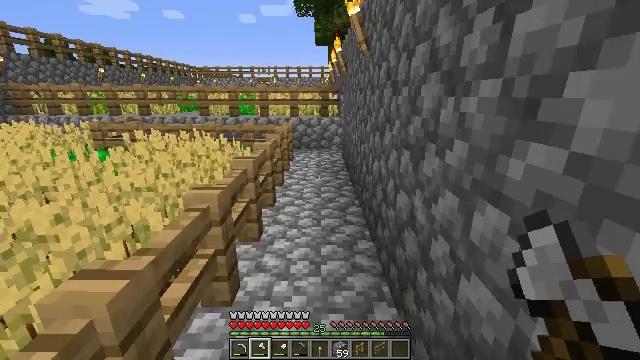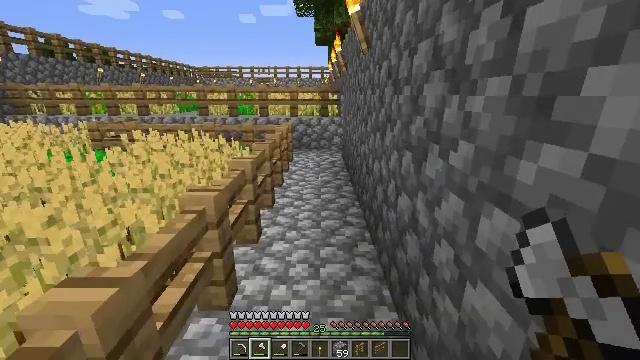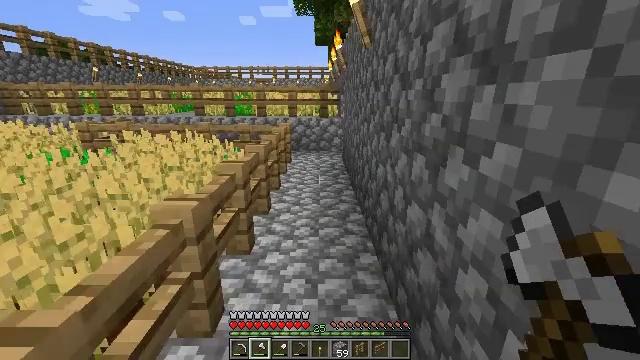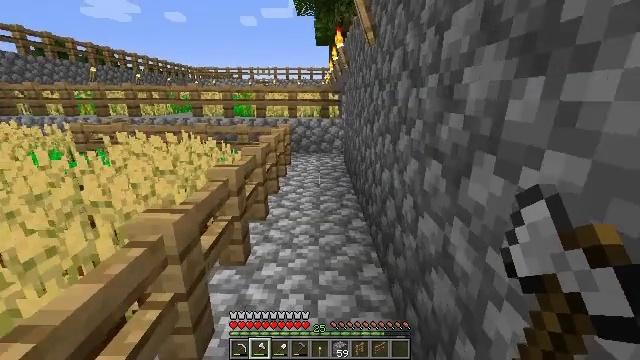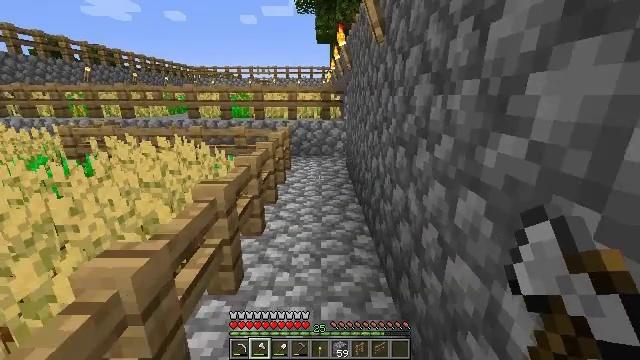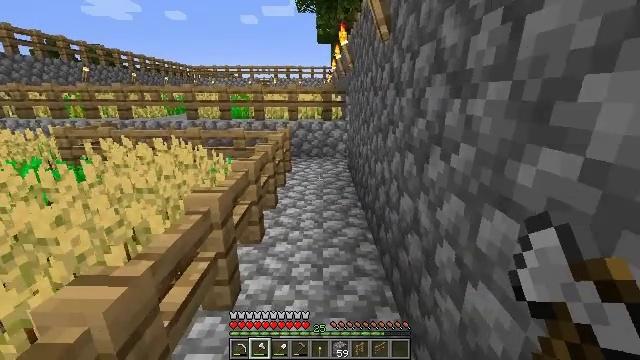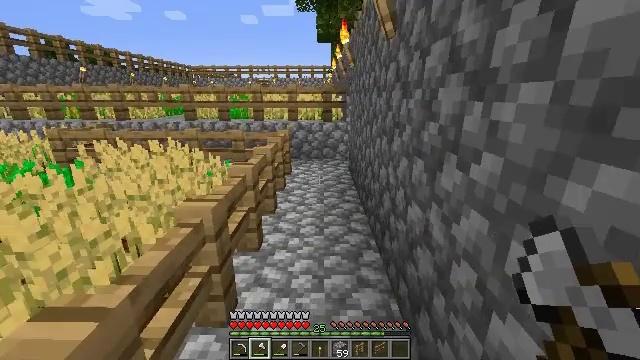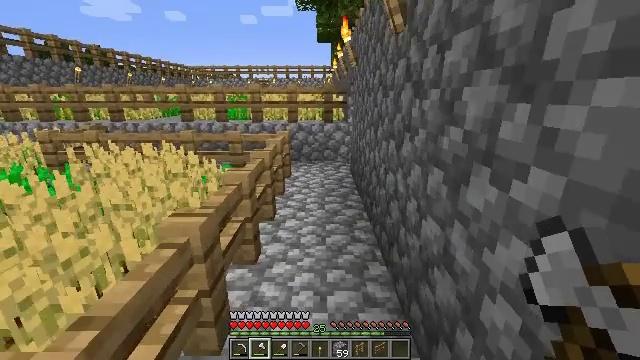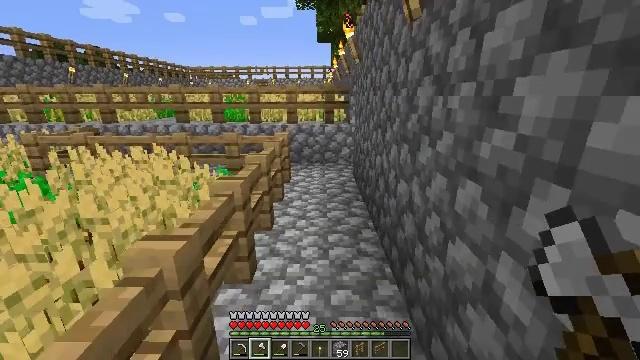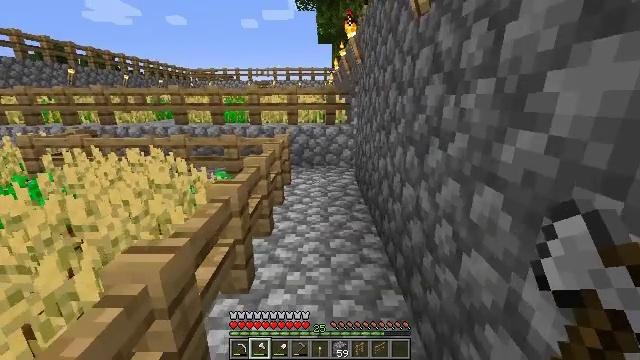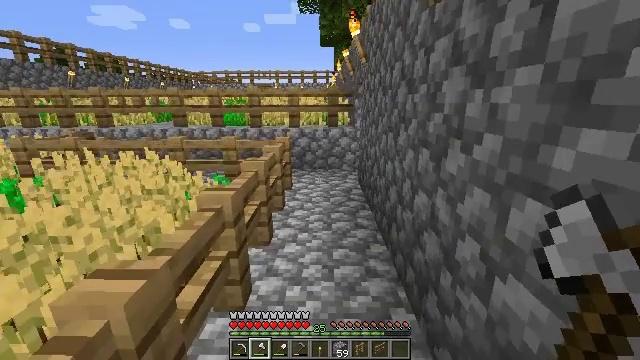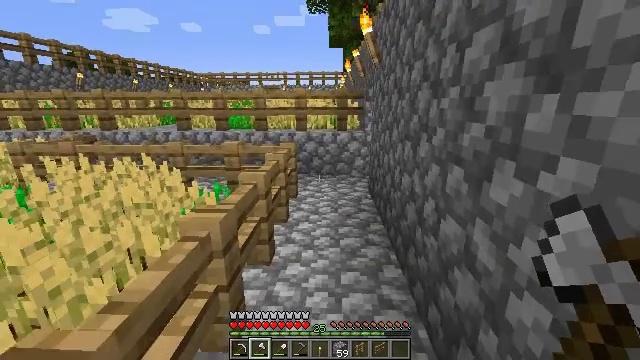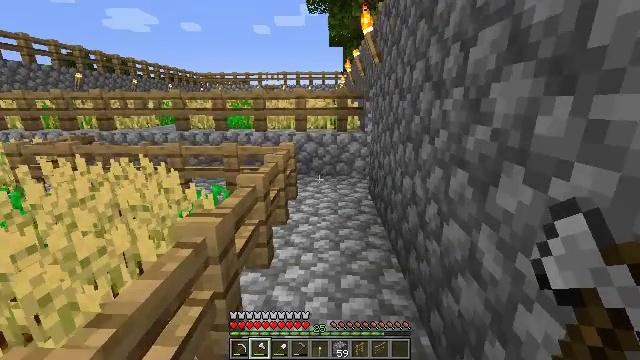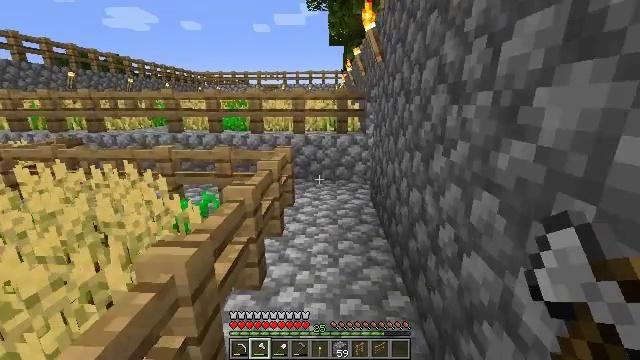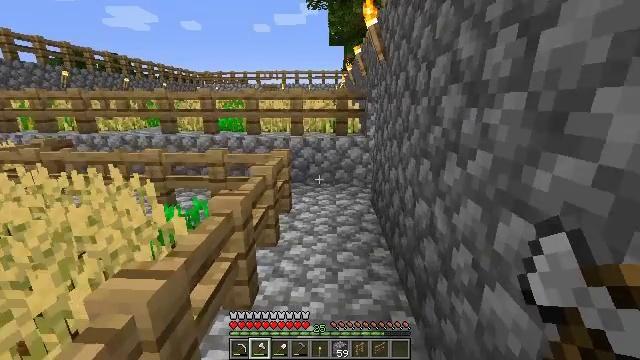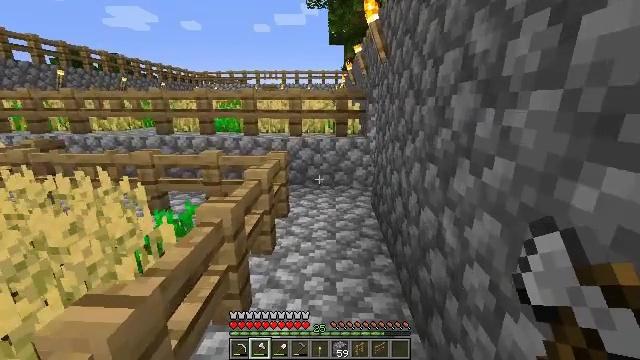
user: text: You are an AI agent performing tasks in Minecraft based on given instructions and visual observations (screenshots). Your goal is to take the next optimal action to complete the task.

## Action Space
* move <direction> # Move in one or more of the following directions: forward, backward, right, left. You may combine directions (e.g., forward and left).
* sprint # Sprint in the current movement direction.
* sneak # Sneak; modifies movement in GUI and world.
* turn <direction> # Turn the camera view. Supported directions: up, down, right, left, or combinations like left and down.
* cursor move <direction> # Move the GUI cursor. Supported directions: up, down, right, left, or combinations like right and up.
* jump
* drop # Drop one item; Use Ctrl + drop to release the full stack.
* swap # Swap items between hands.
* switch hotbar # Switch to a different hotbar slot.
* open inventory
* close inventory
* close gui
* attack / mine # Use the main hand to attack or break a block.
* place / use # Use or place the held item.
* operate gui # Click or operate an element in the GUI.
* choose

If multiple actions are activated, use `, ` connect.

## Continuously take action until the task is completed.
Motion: motion action
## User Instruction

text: Craft granite stairs.
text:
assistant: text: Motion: move forward
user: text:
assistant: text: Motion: move forward
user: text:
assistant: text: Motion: move forward
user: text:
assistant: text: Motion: move forward
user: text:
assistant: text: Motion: move forward
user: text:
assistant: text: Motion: move forward
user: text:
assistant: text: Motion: move forward
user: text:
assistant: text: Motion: move forward
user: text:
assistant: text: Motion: move forward
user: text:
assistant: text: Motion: move forward
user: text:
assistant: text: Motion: move forward, turn left
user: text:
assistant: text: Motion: move forward
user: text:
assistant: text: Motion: move forward
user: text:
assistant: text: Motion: move forward
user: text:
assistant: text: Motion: move forward
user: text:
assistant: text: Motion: move forward
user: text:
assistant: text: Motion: move forward
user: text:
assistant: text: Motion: move forward
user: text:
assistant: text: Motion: move forward
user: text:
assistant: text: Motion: move forward
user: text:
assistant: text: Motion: move forward, turn right
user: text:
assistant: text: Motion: move forward, turn right
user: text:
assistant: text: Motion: move forward, turn right
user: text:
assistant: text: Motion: move forward, turn right
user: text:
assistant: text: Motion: move forward, turn right
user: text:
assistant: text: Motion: move forward, turn right
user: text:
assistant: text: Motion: move forward, turn right
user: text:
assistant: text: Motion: move forward, turn right
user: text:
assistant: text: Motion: move forward, turn right
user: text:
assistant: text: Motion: move forward and move left, turn right